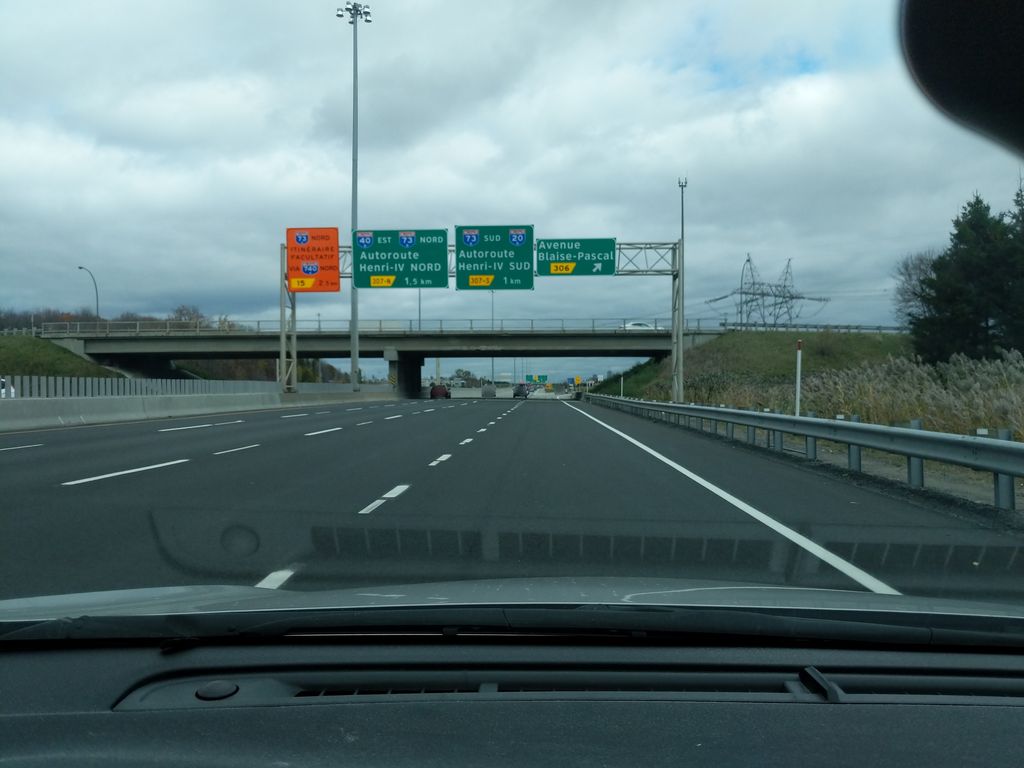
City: quebec_city